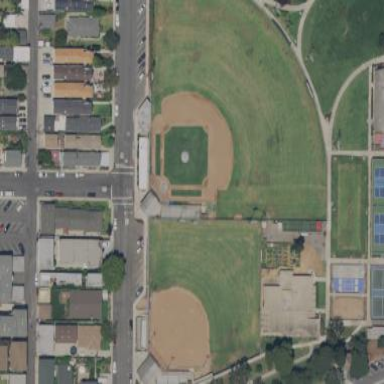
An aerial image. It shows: Grass pitch used for baseball.